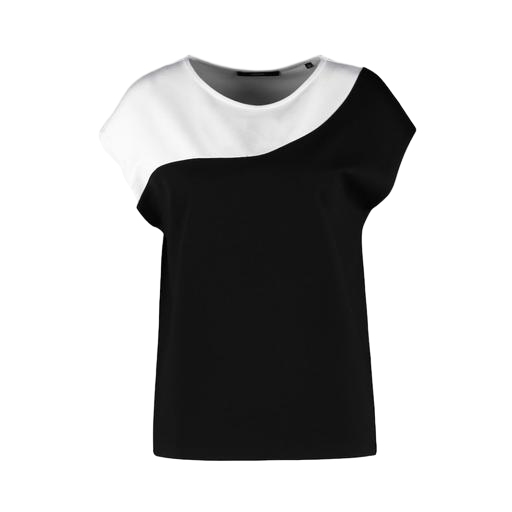
black colour block t-shirt, black women's skylark contrast top, black contrast t-shirt, white background